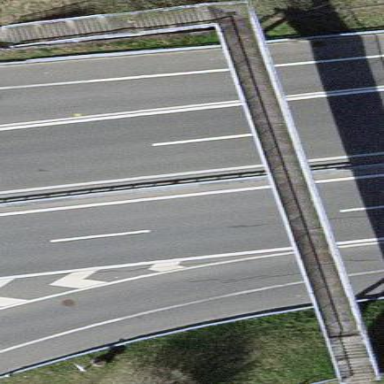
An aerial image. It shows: Man-made bridge.